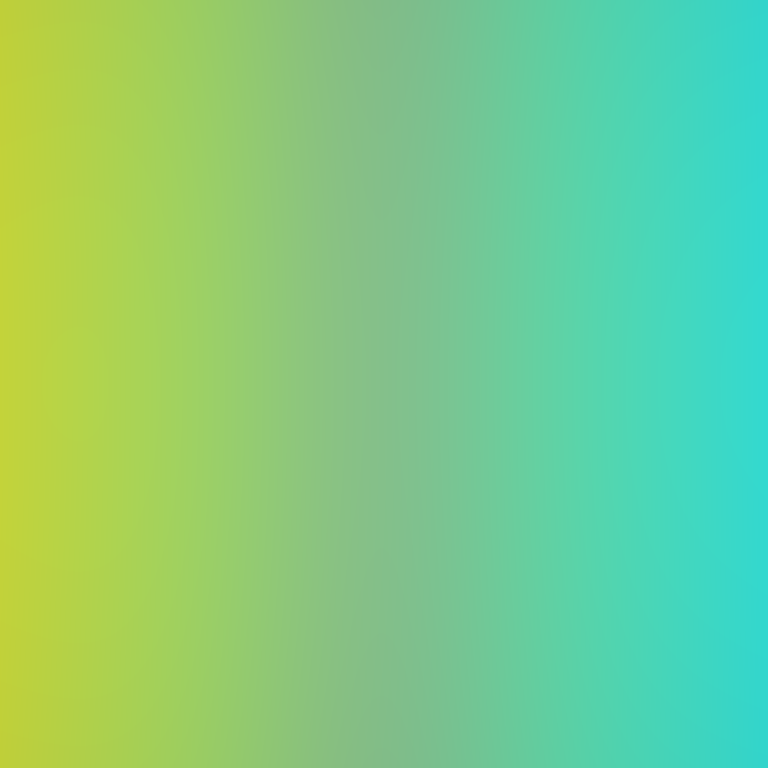
Abstract light effect, smooth gradient from yellow to cyan, calm atmosphere, soft glow, no room, no furniture, no objects.